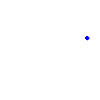
Particle: kaon